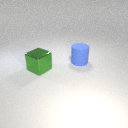
large green metal cube to the left of large blue rubber cylinder